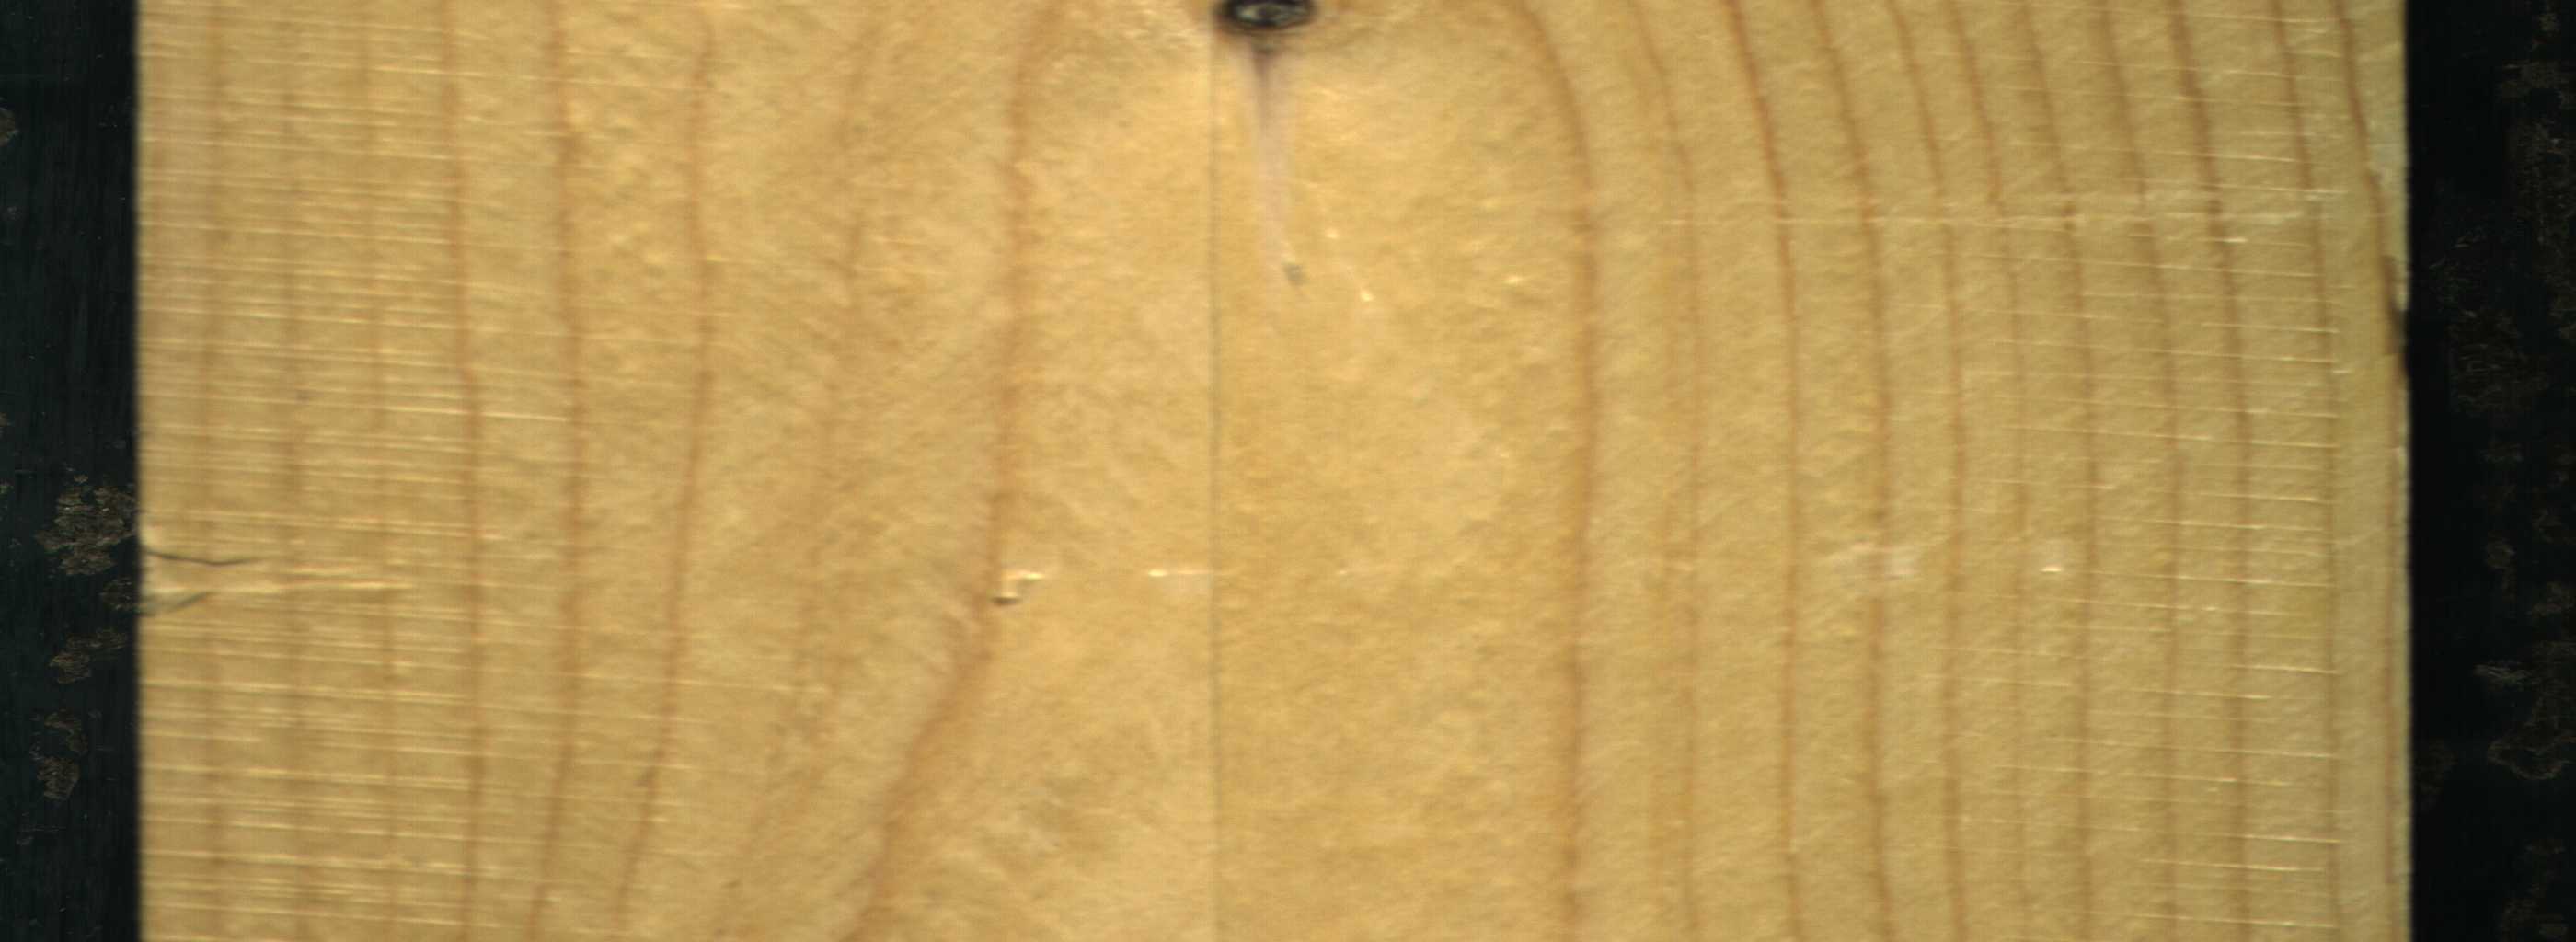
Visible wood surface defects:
Dead_Knot